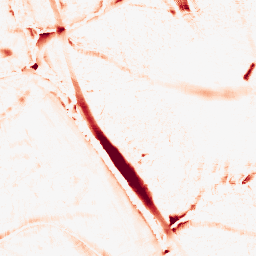
Category: morphological
Decomposition family: morphological_ellipse
Decomposition parameters: operation: opening
width: 20
height: 20
Upsampling method: regularized
Upsampling parameters: scale: 4
lambda_reg: 0.001
Upsampling scale: 4